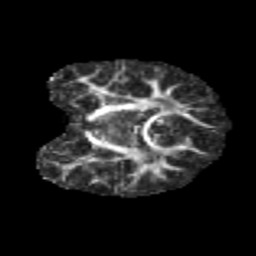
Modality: FA
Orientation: coronal
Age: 9
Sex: male
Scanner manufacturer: siemens
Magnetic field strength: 3 T
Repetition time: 3.8 s
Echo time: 0.07 s